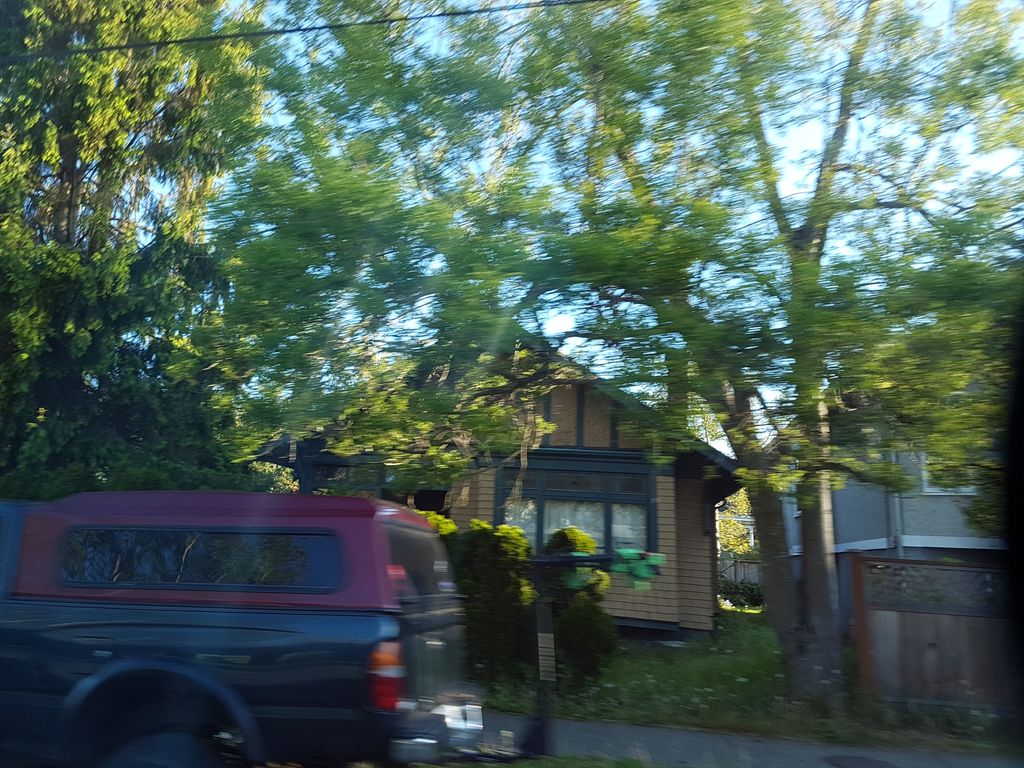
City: victoria